七年级 · 度量几何学
如图, 下列表示 $\angle 1$ 正确的是 $(\quad)$

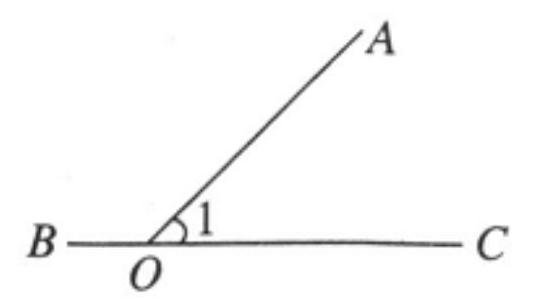
A. $\angle O$
B. $\angle A O B$
C. $\angle A O C$
D. $\angle O A C$
答案: C